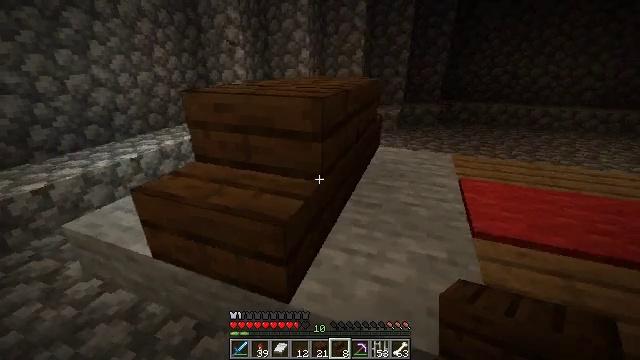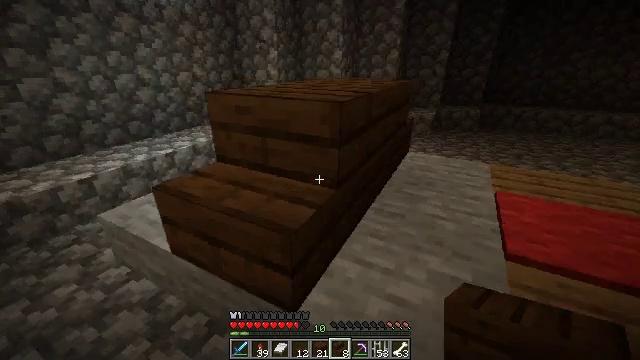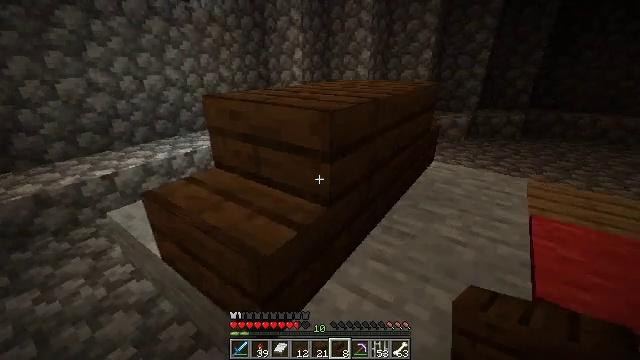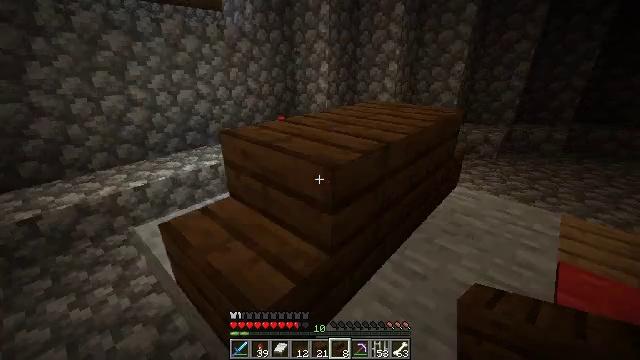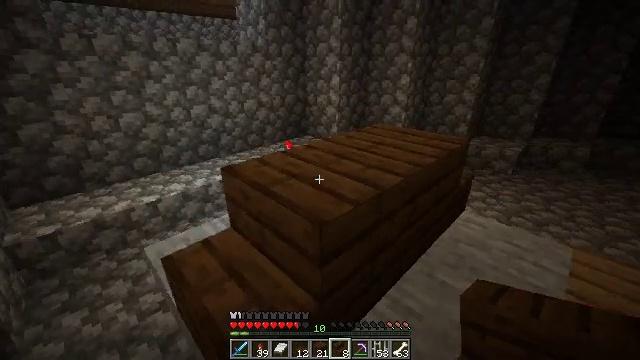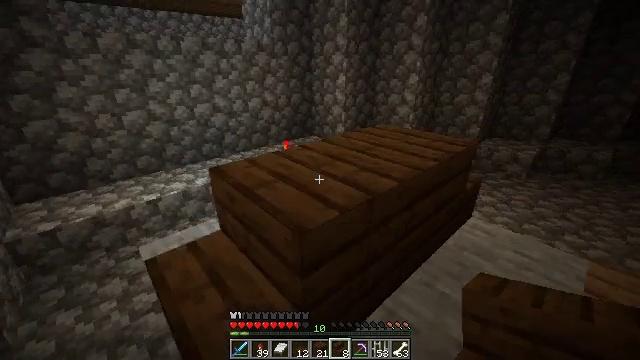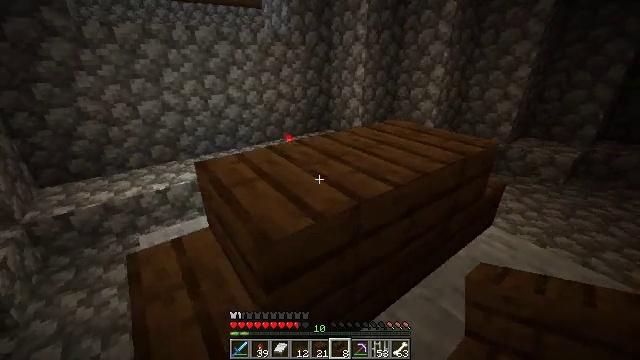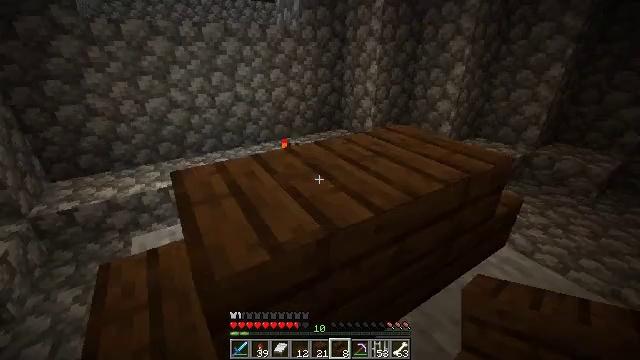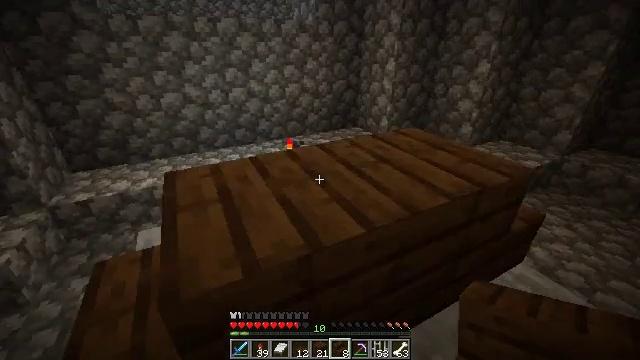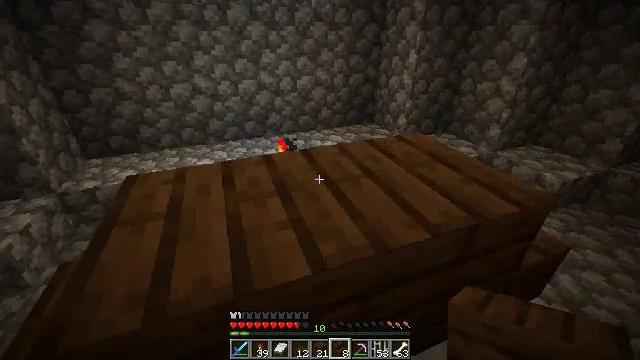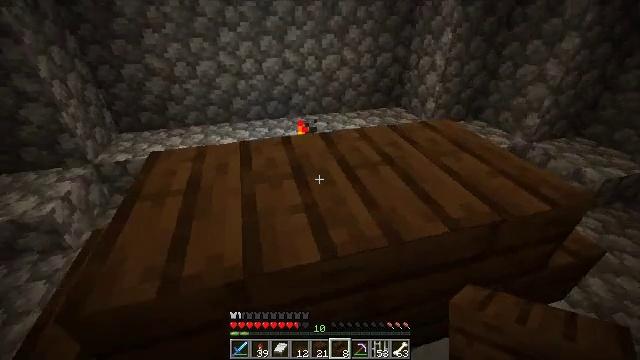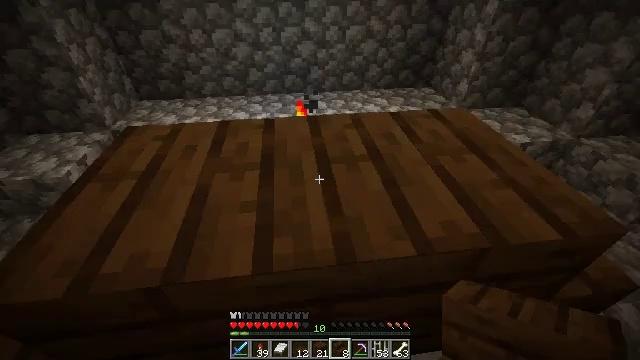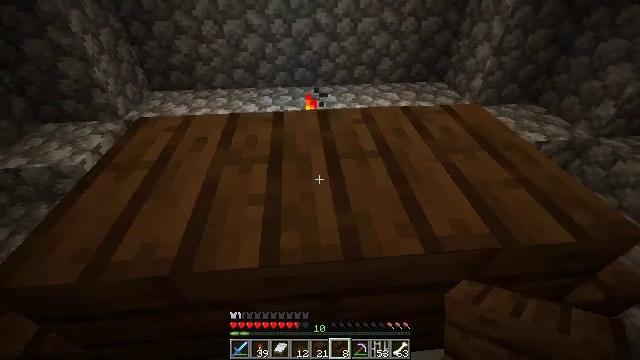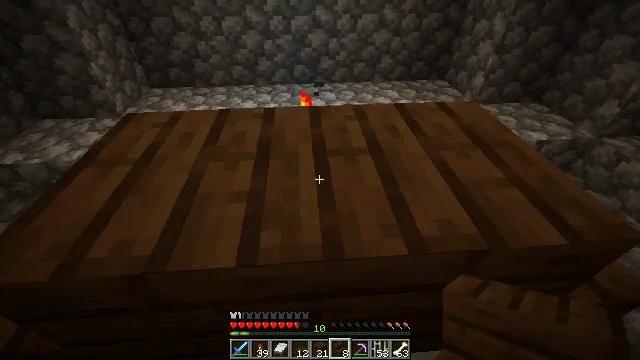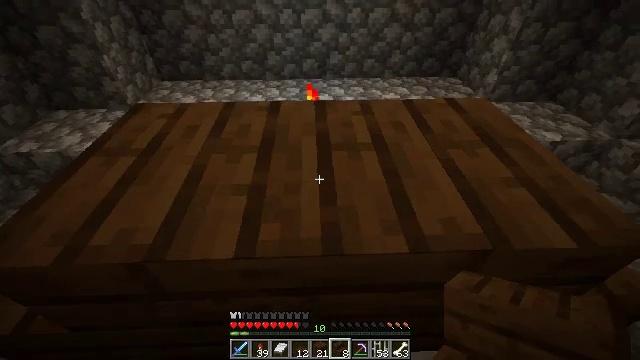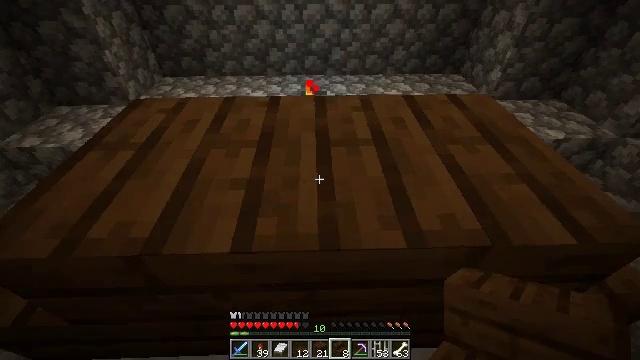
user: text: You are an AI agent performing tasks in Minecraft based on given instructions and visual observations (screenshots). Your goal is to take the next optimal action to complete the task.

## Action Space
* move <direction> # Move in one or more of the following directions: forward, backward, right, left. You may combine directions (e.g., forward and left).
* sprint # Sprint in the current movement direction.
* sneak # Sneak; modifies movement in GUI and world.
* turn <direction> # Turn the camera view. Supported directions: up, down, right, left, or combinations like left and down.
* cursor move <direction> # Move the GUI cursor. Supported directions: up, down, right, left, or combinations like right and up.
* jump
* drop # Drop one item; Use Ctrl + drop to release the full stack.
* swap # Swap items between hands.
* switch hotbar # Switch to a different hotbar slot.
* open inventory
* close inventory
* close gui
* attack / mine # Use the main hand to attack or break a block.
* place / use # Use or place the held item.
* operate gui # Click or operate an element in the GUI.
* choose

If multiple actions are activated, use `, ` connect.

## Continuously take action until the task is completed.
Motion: motion action
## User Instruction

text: Gather some dark oak planks.
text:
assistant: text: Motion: move forward and move right, turn left
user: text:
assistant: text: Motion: move forward and move right, turn left
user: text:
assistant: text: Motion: move forward and move right, turn left
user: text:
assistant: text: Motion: move forward and move right, turn left
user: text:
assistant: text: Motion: move forward and move right, turn left
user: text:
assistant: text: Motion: move forward and move right, turn left and down
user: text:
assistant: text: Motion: move forward and move right, turn left
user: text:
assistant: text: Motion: move forward and move right, turn left
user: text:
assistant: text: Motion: move forward and move right, turn left and down
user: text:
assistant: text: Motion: move forward and move right, turn left and down
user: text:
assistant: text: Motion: turn left and down
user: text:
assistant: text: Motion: turn left and down
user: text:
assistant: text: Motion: no_op
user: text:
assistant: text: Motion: turn left
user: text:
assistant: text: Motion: no_op
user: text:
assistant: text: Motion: no_op
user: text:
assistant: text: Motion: no_op
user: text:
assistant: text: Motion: no_op
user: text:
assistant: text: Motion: no_op
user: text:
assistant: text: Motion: no_op
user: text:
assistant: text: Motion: no_op
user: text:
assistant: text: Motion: no_op
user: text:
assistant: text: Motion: no_op
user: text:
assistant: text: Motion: no_op
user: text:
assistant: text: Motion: no_op
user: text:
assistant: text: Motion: no_op
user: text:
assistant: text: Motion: no_op
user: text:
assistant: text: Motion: no_op
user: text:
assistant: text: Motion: no_op
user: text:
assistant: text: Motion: no_op